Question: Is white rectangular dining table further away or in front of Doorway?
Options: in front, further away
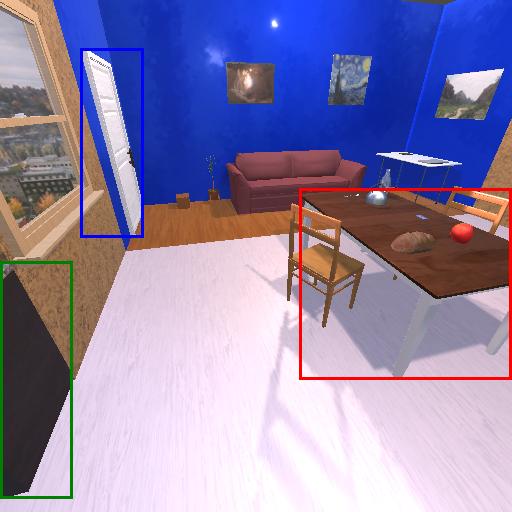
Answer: in front